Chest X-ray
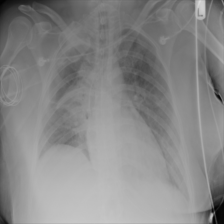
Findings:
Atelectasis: negative
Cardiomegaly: negative
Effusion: negative
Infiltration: positive
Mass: negative
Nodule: negative
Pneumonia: negative
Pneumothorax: negative
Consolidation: negative
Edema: negative
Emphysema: negative
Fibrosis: positive
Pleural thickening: negative
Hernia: negative